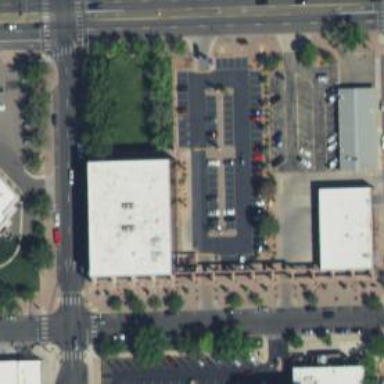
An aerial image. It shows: Parking space is available.